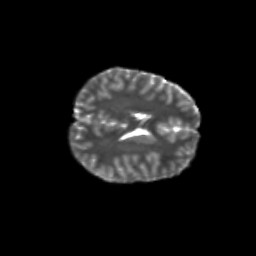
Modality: T2w
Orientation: axial
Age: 11
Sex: male
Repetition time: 9.512 s
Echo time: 0.089 s